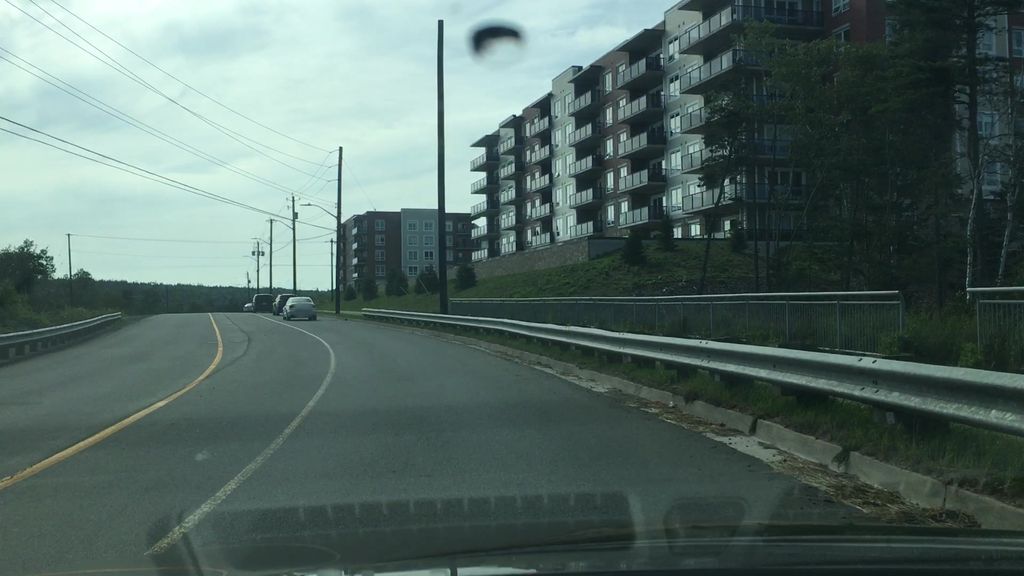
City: halifax